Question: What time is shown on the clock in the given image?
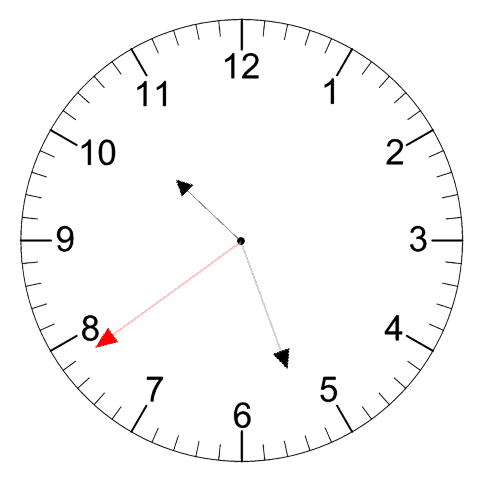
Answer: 10:26:39